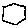
Label: hexagon